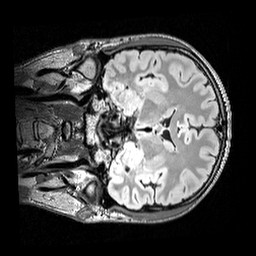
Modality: FLAIR
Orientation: coronal
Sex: male
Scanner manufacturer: siemens
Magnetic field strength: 3 T
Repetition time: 5 s
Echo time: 0.395 s